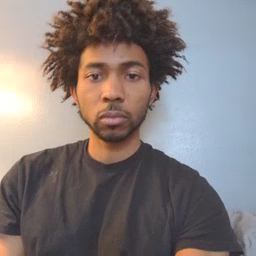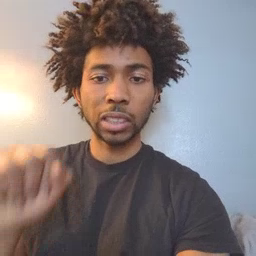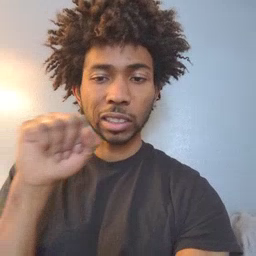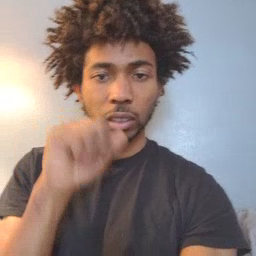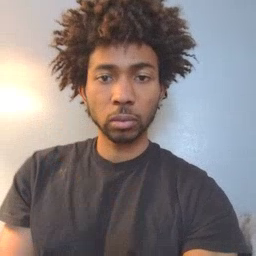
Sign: carrot